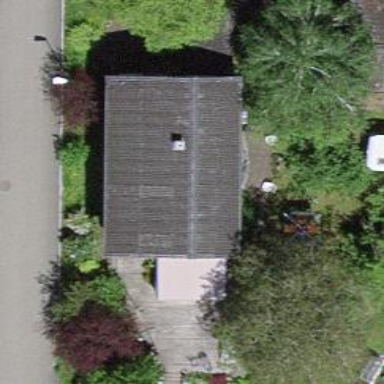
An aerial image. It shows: Simple and straightforward house.